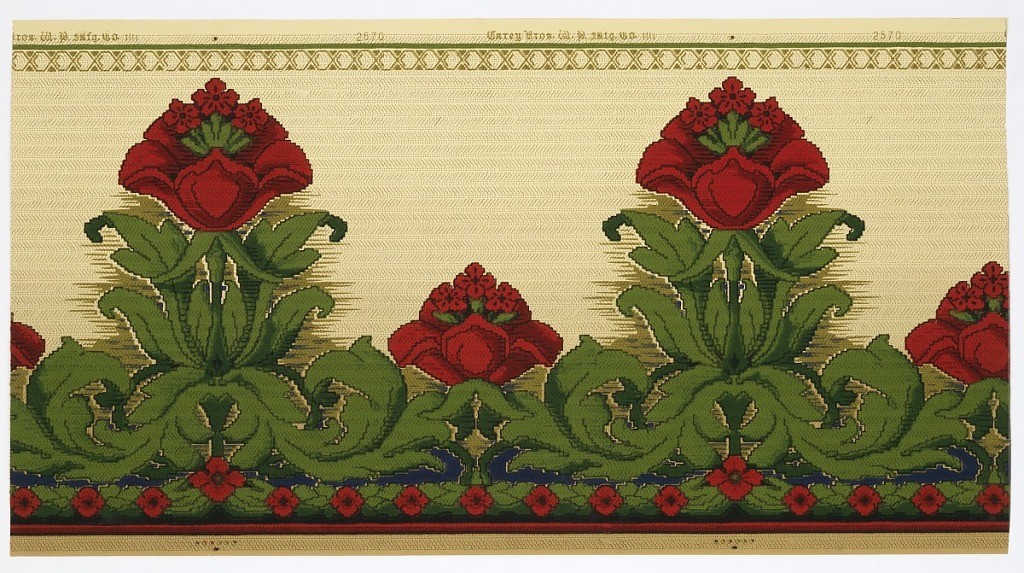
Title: Frieze
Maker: Carey Bros. W.P. Mfg. Co., Philadelphia, Pennsylvania, founded 1882
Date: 1905–1915
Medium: Machine-printed paper
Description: Large stylized red flower on long stem with foliage, alternates with same flower on short stem. Rope of small red flowers and leaves runs along bottom edge. Printed in red, green and blue on tan ground.